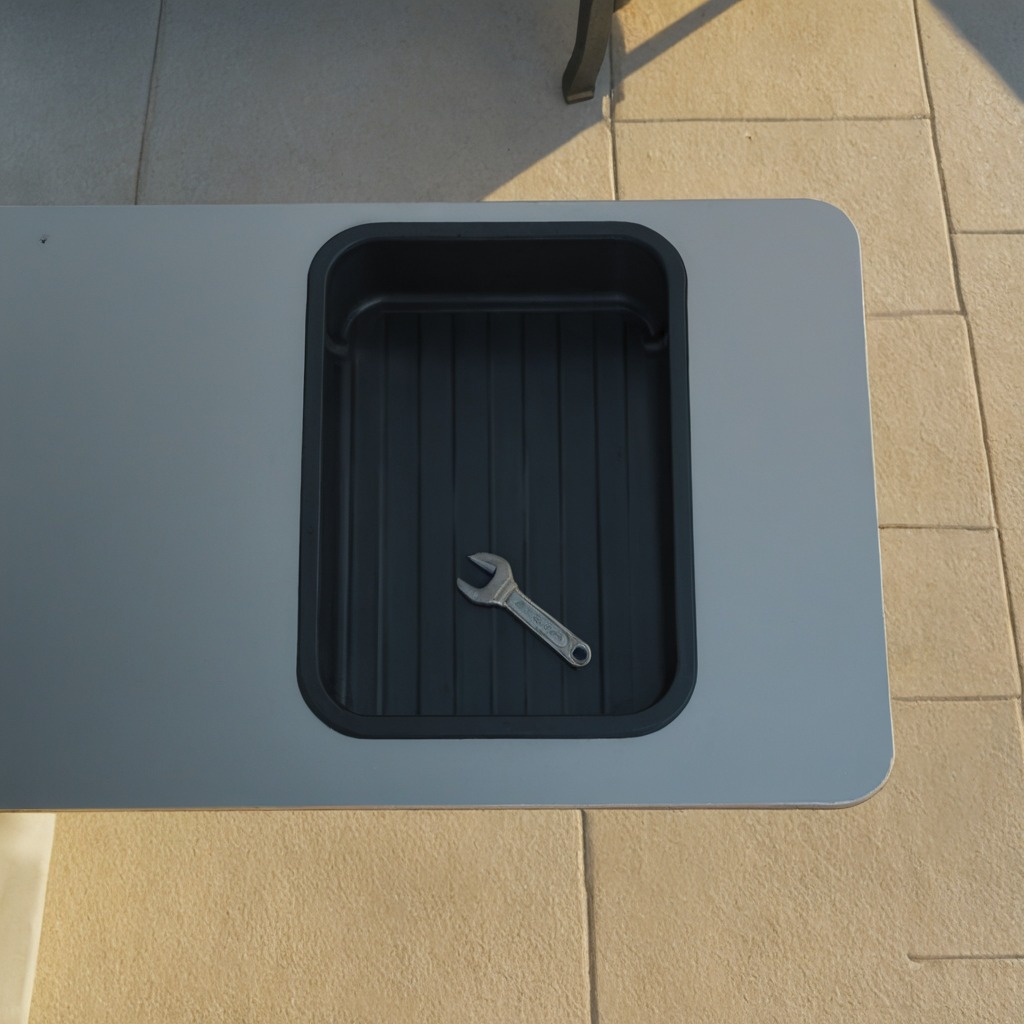
An wrench is lying on a textured surface.